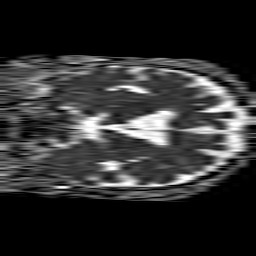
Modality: ADC
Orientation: coronal
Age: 51
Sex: male
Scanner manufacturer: philips
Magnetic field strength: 1.5 T
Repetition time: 4.6 s
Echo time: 0.09059 s